Interaction volume radius: 5 \u00c5
Interaction volume height: 20 \u00c5
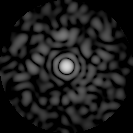
Disorder parameter: 0.8095